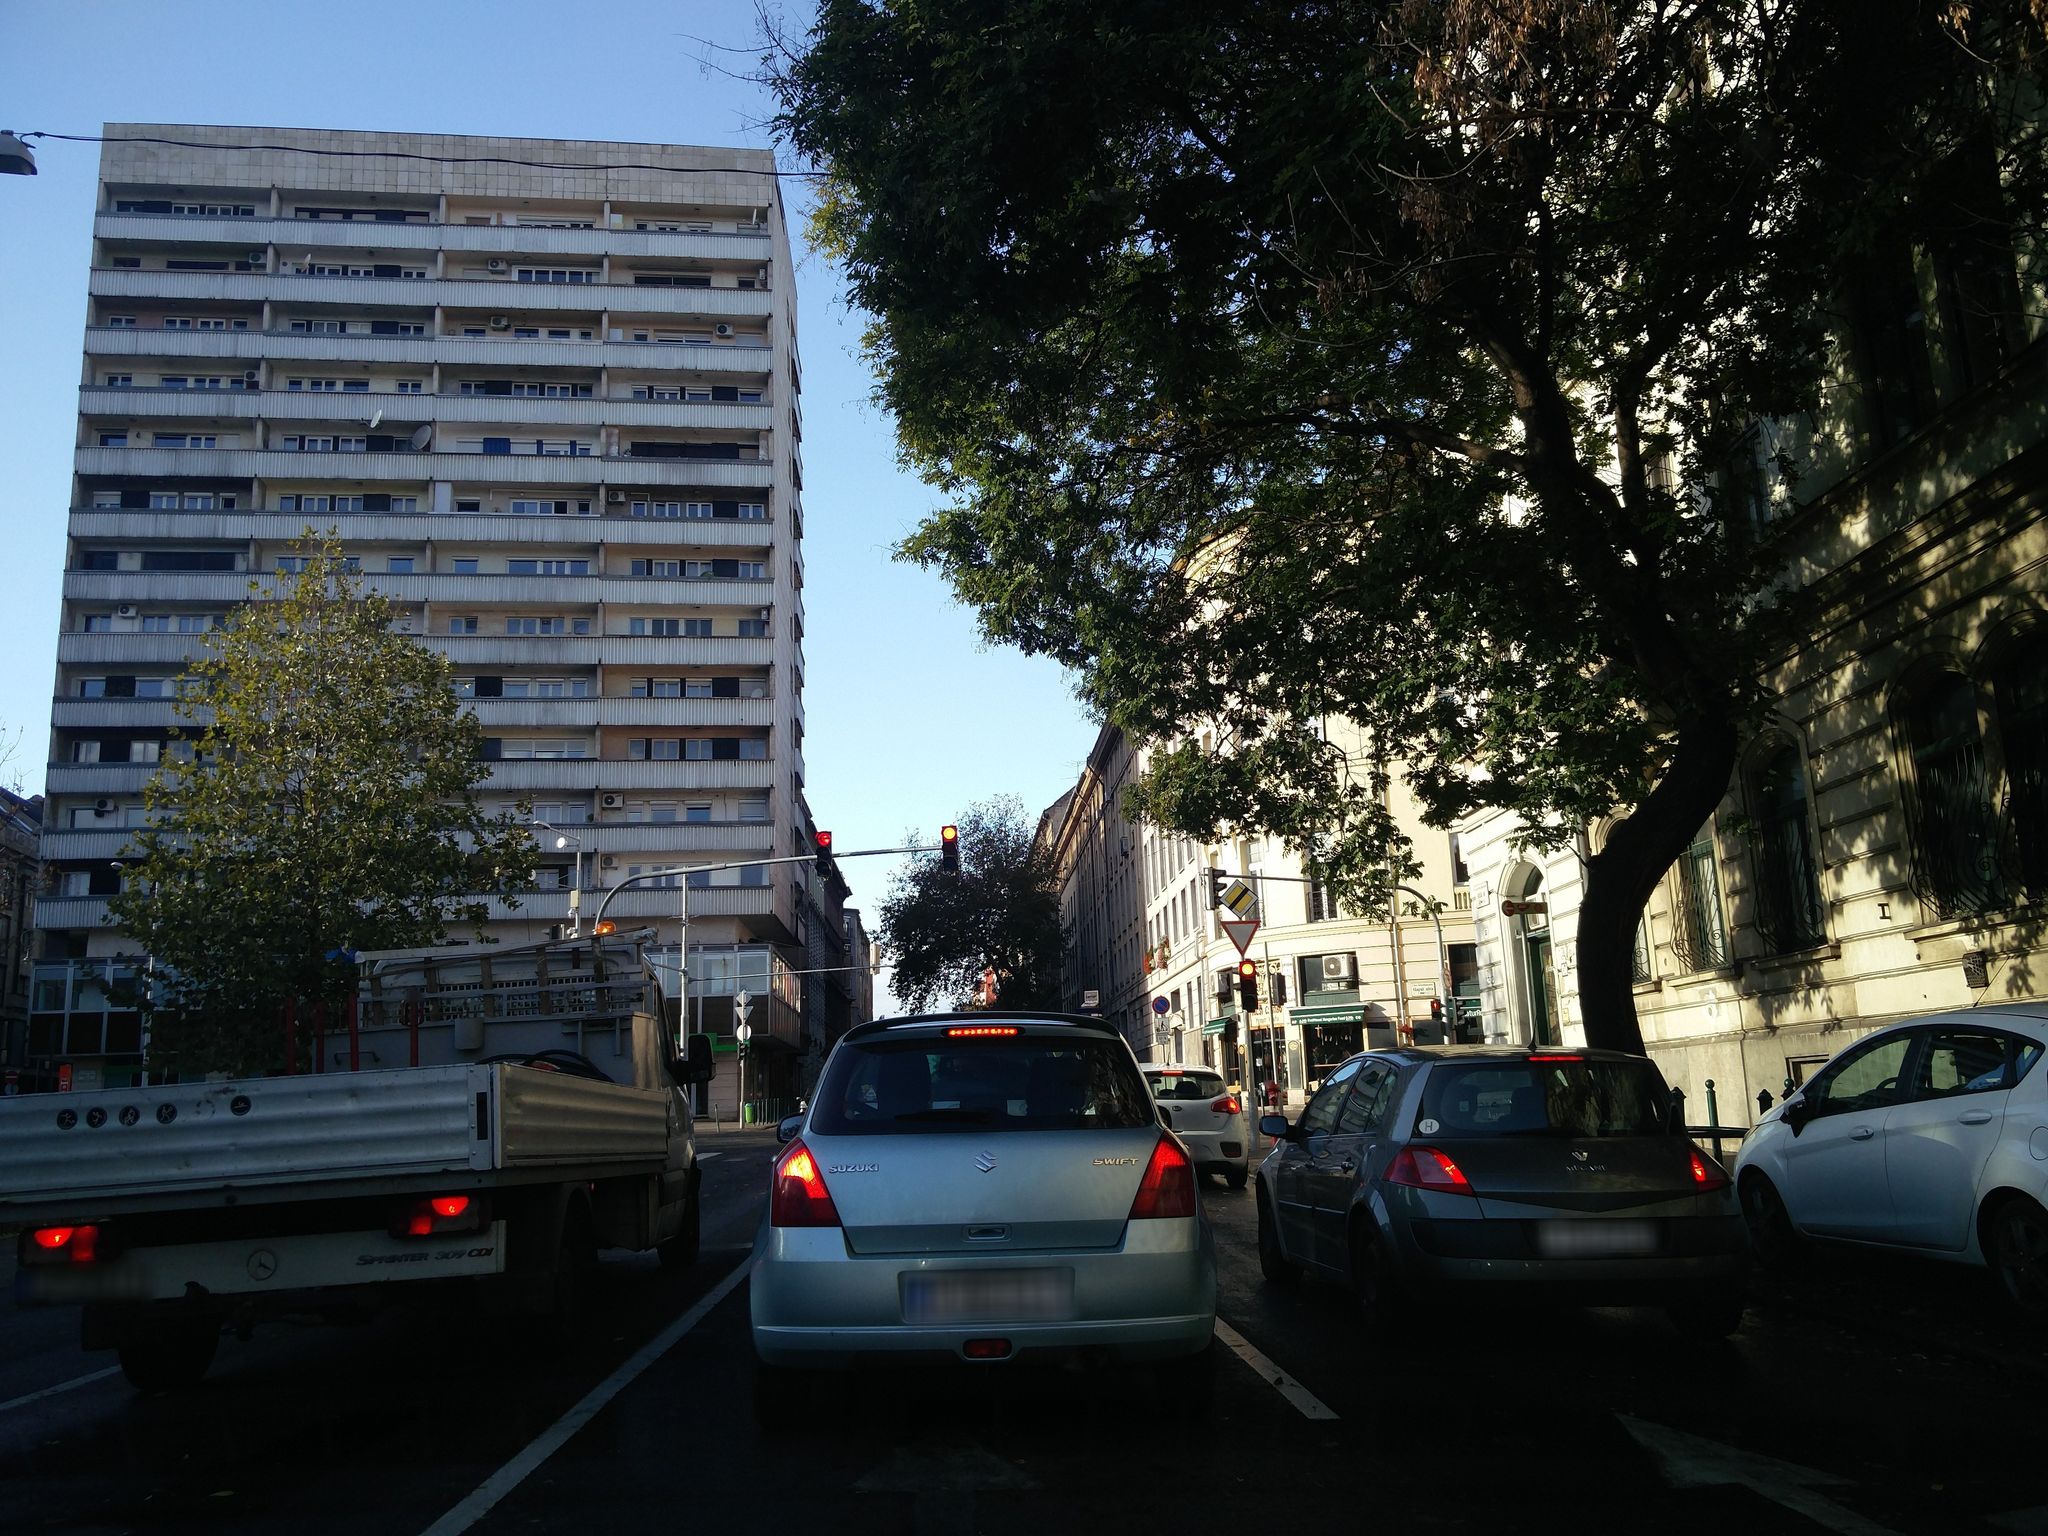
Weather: clear
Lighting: day
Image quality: good
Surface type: driving surface
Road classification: secondary
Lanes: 4
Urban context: urban centre
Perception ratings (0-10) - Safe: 3.21, Lively: 7.73, Beautiful: 7.05, Boring: 1.15, Depressing: 2.77, Wealthy: 8.24